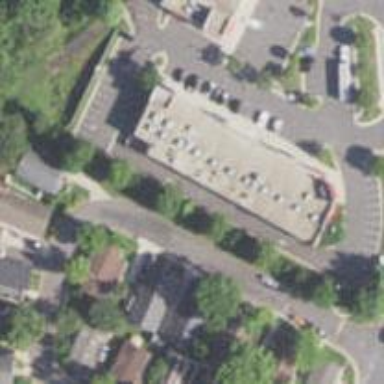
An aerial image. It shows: Building.